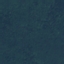
Label: Forest